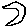
Label: moon